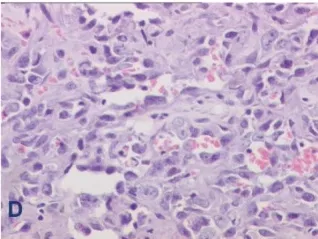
Histomorphology of specimen. D: Another higher power to highlight the cytological atypia of these vasoformative tumour cells. . X400.
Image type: pathology (h&e)